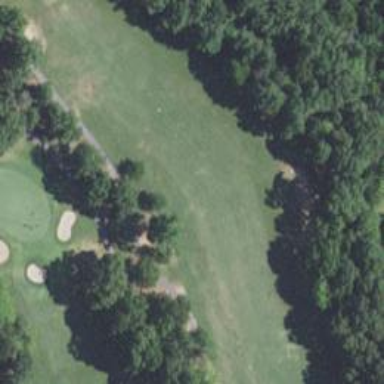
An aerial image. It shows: Golf hole.